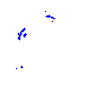
Particle: kaon